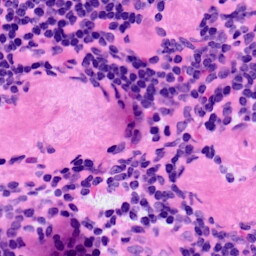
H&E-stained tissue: LymphNode